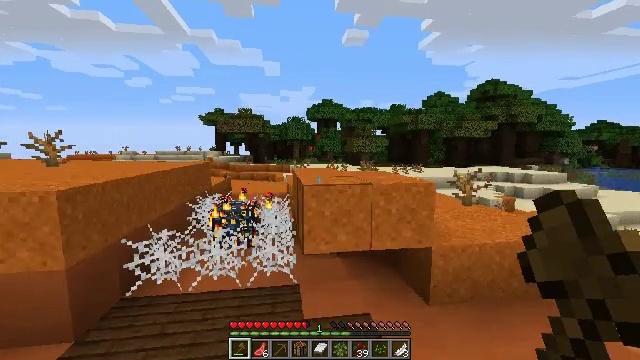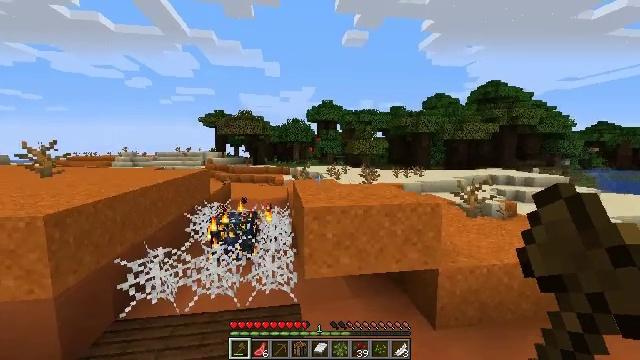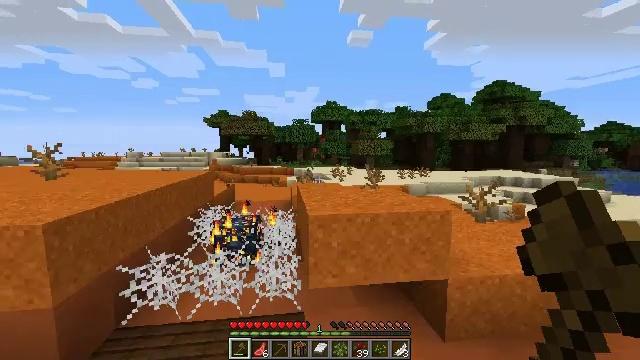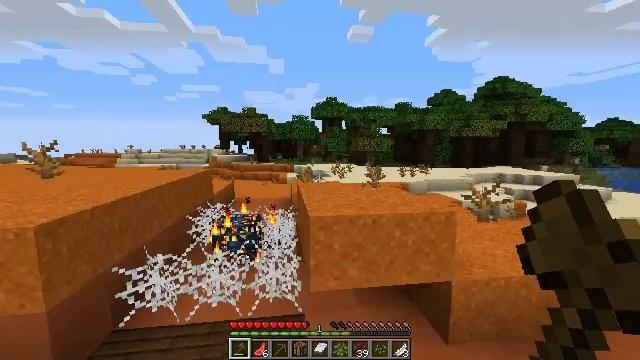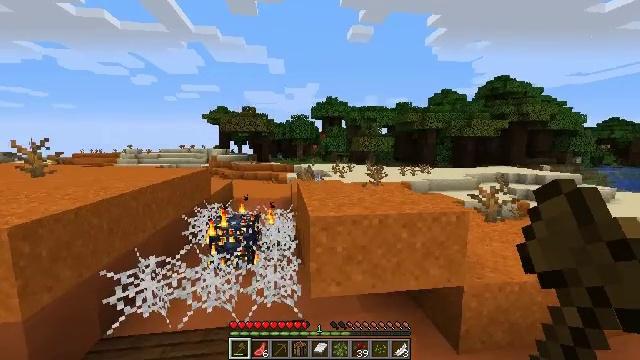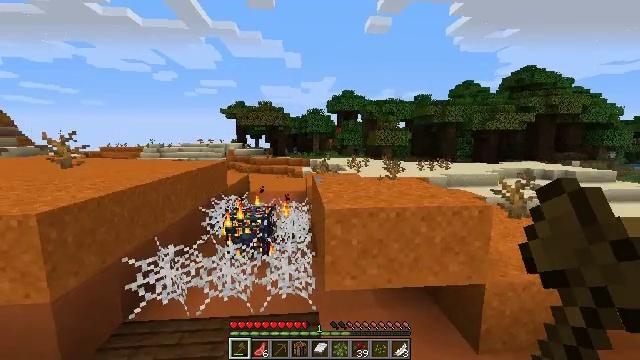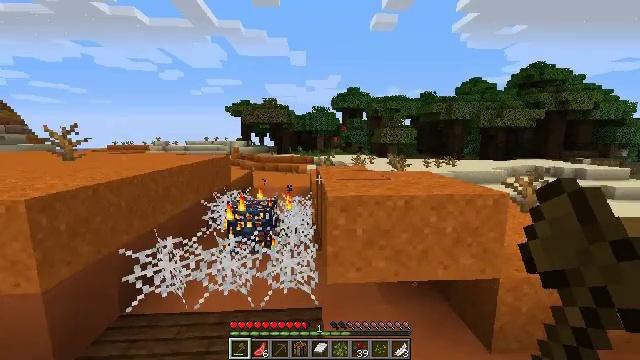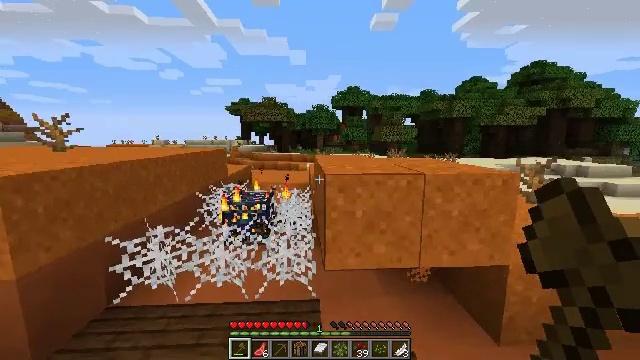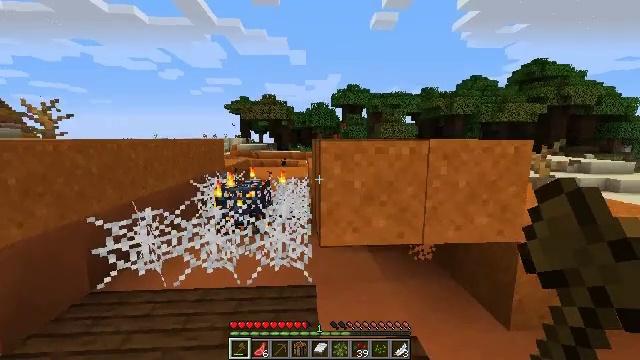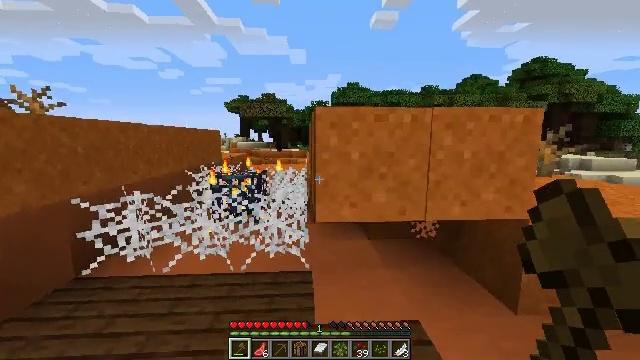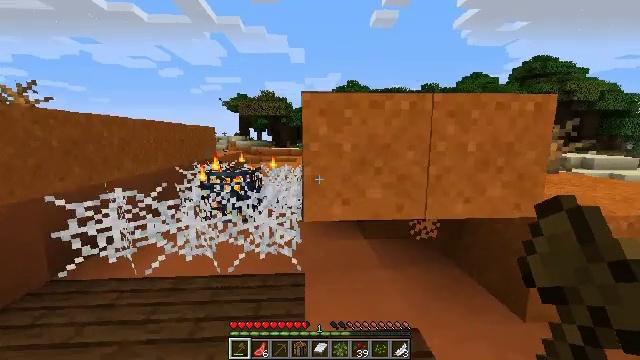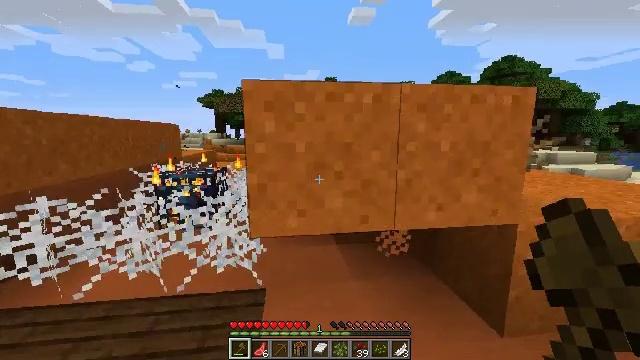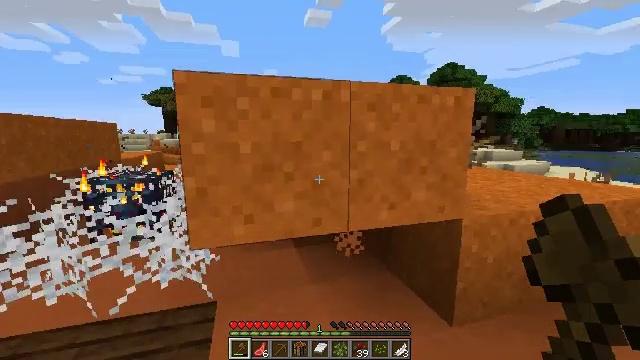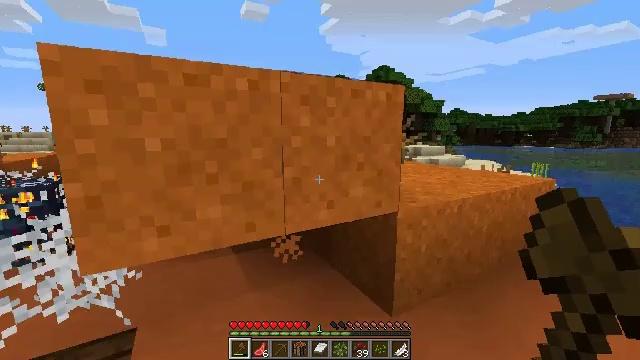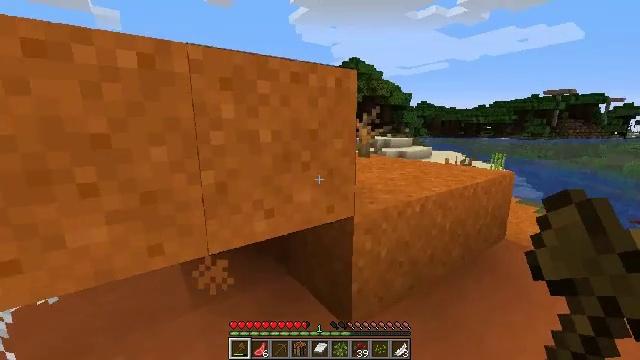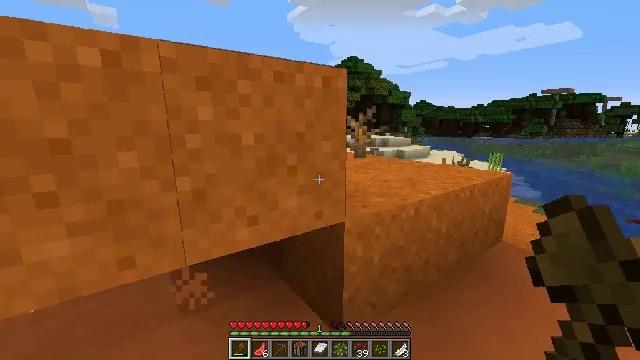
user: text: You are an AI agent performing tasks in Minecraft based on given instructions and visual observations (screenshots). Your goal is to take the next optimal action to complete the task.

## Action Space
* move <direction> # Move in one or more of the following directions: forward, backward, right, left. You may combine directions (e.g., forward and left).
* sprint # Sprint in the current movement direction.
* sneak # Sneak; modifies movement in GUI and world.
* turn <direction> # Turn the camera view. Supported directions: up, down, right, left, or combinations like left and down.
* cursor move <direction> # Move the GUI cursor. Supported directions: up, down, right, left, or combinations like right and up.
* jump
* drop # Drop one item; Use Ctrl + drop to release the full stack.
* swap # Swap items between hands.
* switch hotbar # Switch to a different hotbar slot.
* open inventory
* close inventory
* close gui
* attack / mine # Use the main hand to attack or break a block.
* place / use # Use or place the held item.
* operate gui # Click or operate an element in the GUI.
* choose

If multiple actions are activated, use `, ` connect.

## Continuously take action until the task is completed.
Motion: motion action
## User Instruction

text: Gather red sand by digging.
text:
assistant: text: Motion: move forward, jump
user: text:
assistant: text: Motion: move forward
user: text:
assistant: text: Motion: move forward
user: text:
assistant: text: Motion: move forward and move right
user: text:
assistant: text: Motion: move forward and move right, turn left and down
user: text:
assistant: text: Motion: move forward and move right, turn left
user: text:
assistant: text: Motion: move forward and move right
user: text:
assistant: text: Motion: move forward and move right
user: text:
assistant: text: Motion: move forward and move right
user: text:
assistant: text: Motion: move forward and move right
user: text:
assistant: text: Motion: move forward and move right, turn right
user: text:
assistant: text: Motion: move forward and move right, turn right
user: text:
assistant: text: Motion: move forward and move right, turn right
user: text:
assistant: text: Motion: move forward and move right, turn right and down
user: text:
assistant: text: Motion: move forward and move right
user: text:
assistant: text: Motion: move forward and move right
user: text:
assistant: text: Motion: move forward and move right
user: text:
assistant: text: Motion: move forward and move right
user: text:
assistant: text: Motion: move forward and move right
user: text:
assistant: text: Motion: move forward and move right, turn left and down
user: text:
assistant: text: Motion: move forward, turn left
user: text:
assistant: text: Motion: move forward, turn left
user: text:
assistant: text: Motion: move forward, turn left, jump
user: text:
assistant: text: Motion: move forward, turn left, jump
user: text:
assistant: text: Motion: move forward, turn left and up, jump
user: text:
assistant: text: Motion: move forward, turn left, jump
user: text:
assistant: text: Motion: move forward and move right, turn left and down
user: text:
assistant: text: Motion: move forward and move right, turn left and up
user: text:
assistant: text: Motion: move forward and move right, turn left and up
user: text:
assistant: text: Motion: move right, turn left and down